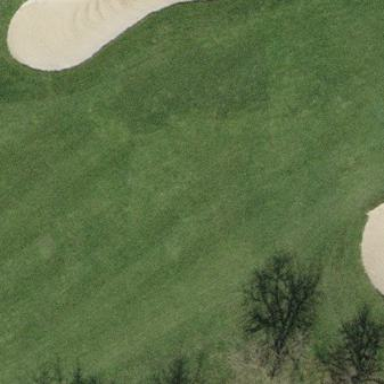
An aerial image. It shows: Grassy golf fairway.